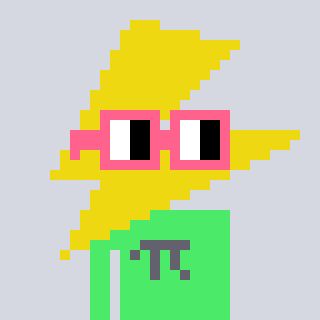
a pixel art character with square pink glasses, a lightning bolt-shaped head and a teal-colored body on a cool background